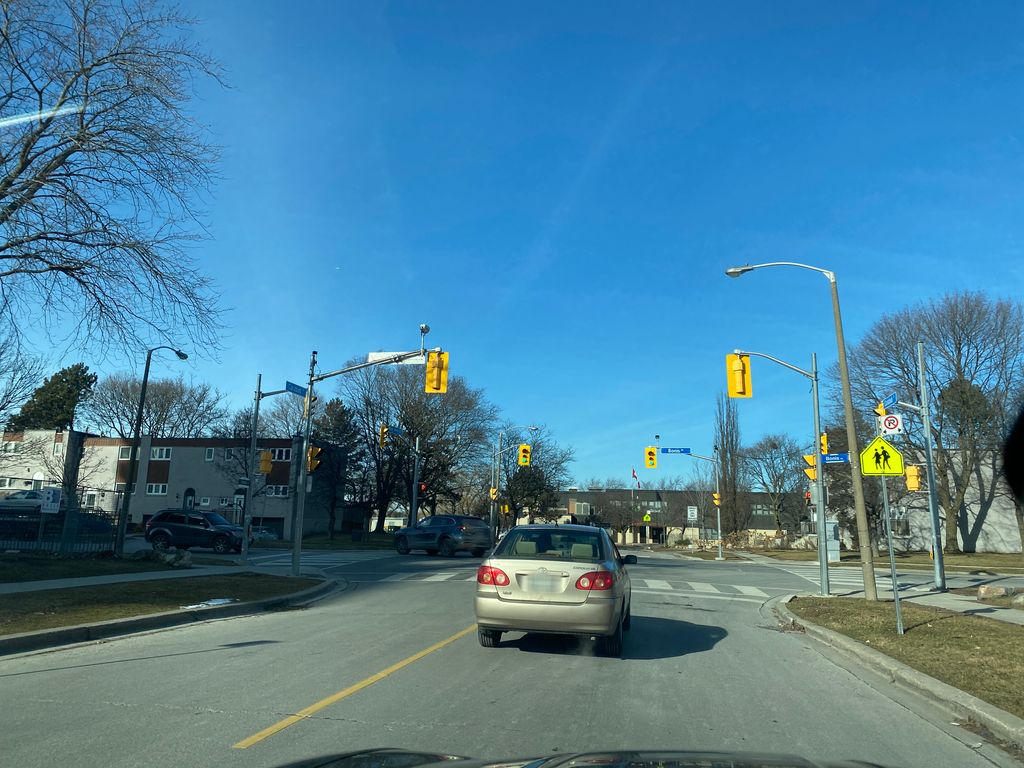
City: toronto